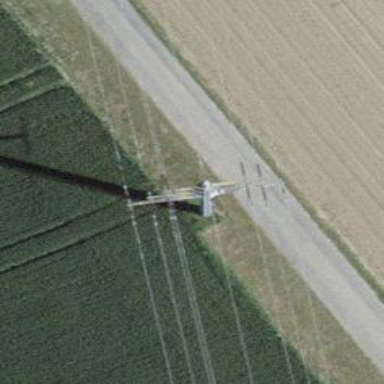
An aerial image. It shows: Power tower.